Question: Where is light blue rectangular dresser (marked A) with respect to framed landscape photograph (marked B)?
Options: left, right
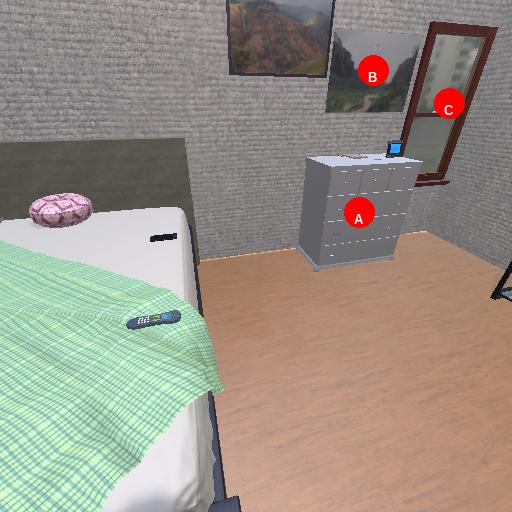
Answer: left